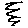
Label: zigzag